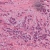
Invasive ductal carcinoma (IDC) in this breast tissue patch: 1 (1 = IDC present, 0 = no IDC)